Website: home-depot
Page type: account-dashboard
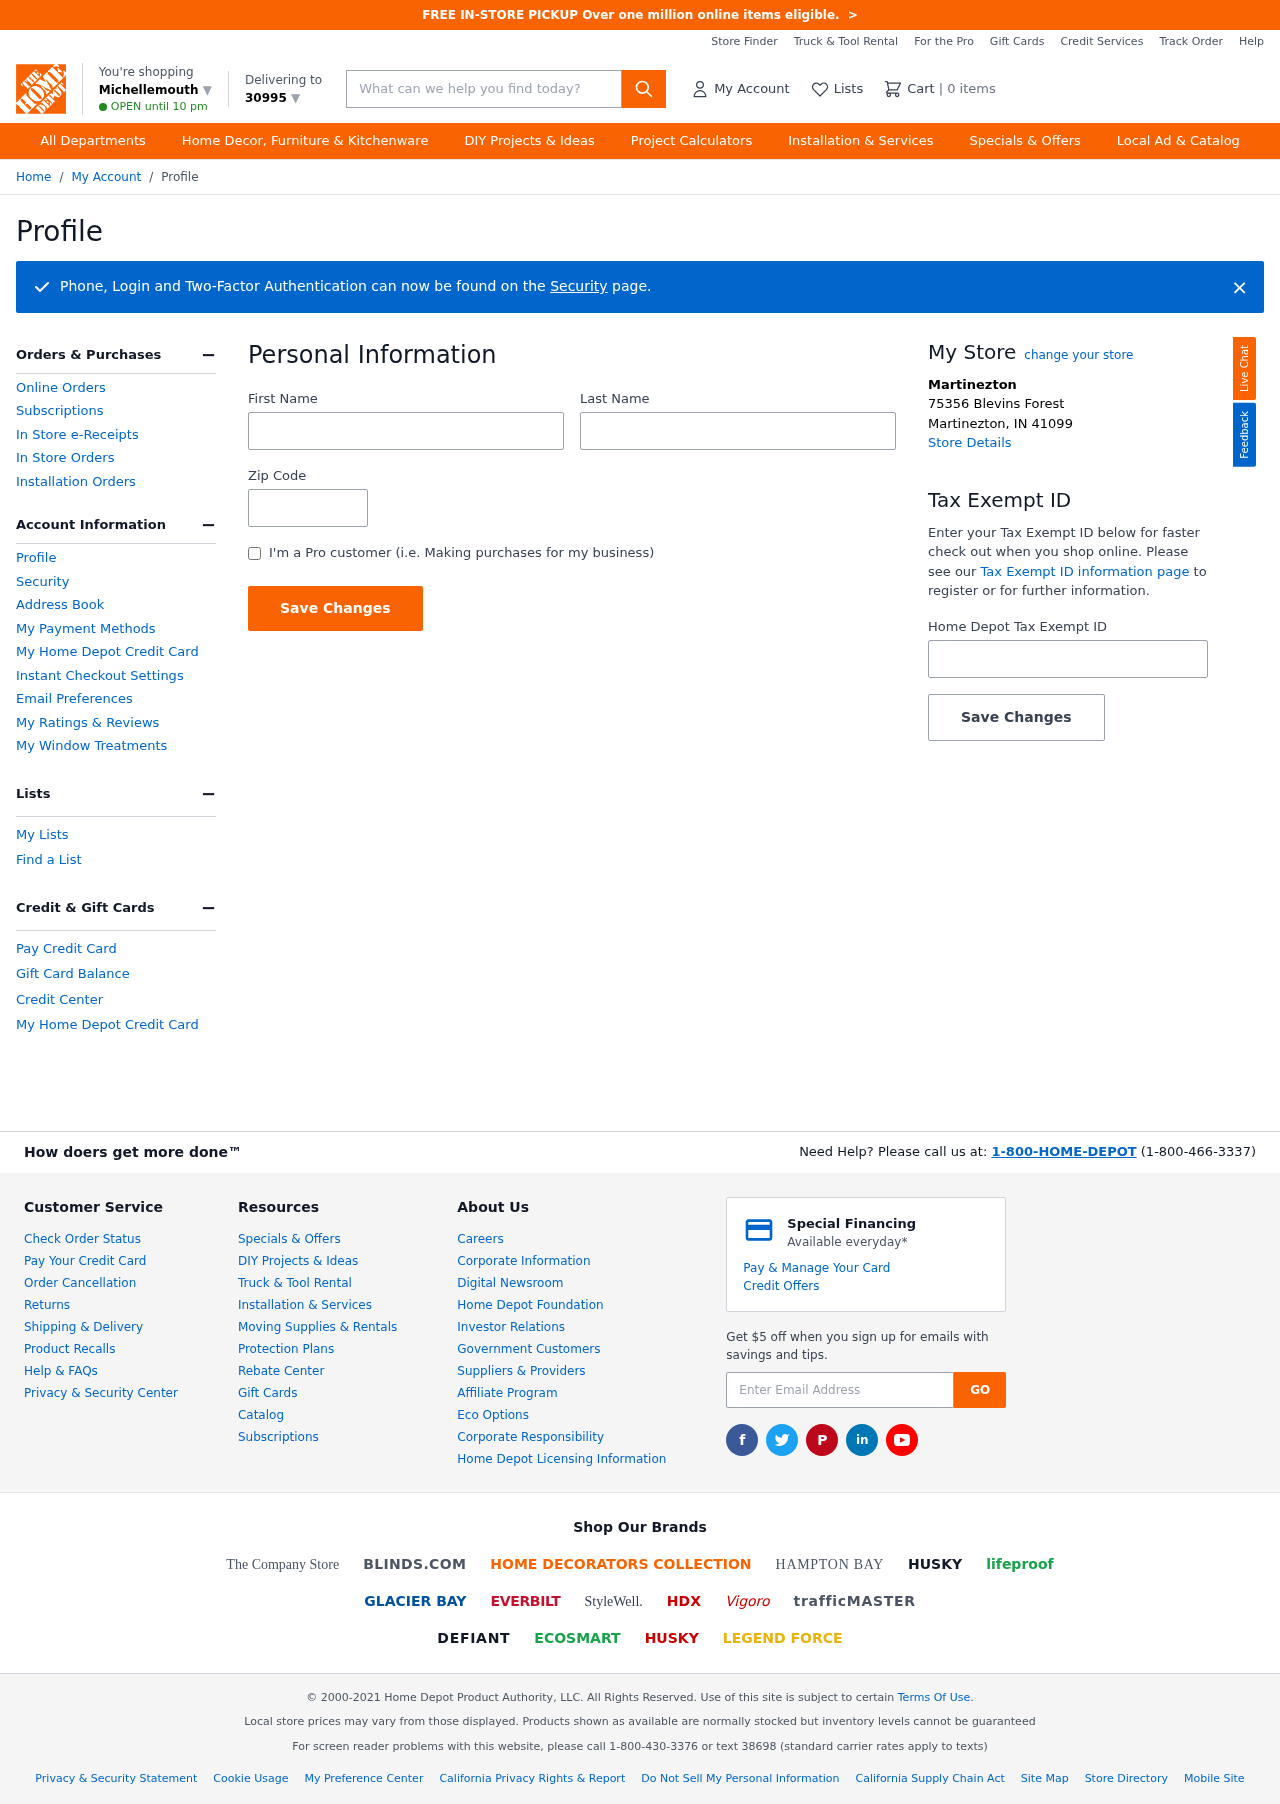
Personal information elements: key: PII_CITY
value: Michellemouth ▼
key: PII_FIRSTNAME
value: Terri
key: PII_LASTNAME
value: Aguirre
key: PII_LOCATION1_CITY
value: Martinezton
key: PII_LOCATION1_CITY_STATE_ZIP
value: Martinezton, IN 41099
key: PII_LOCATION1_STREET
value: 75356 Blevins Forest
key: PII_POSTCODE
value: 30995 ▼
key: PII_POSTCODE
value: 30995
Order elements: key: ORDER_NUM_ITEMS
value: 0
Search elements: key: HEADER_SEARCH
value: What can we help you find today?